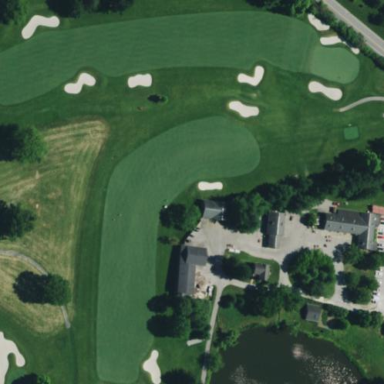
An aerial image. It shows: Golf fairway surrounded by grass.